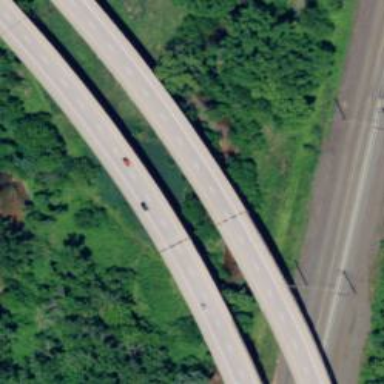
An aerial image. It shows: Asphalt bridge on motorway.